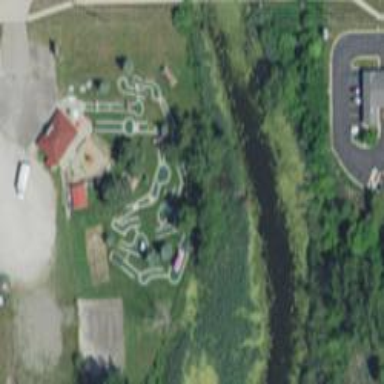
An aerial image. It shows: Miniature golf course.